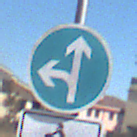
Verkehrszeichen: VorgeschriebeneFahrtrichtungGeradeausOderLinks
Zusatzzeichen unten: EinspurigeFahrzeugeFrei3
Umgebung: Outdoor, Suburban
Tageszeit: MorningAfternoon
Wetter: PartlyCloudy
Licht: Natural
Jahreszeit: NotSpecified
Kontrast: HighContrast